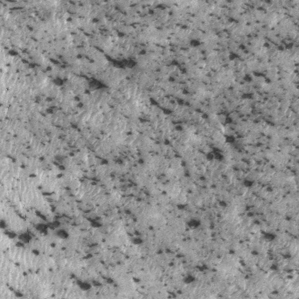
Label: frost